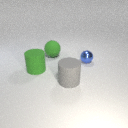
large green rubber sphere to the left of large gray rubber cylinder